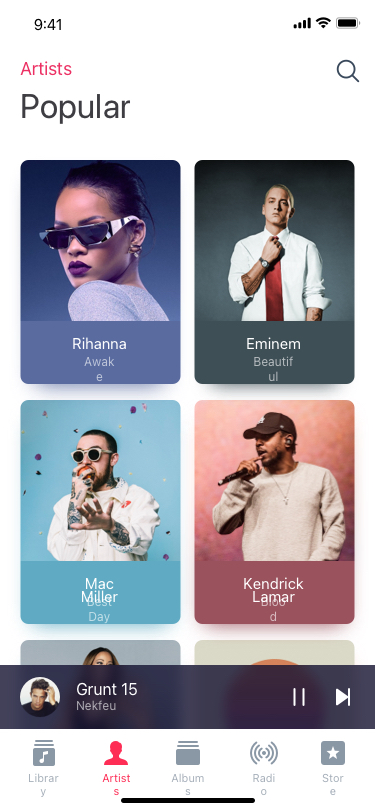
Text in this UI design:
Mac Miller
Best Day
Kendrick Lamar
Blood
Eminem
Beautiful
Rihanna
Awake
Library
Artists
Albums
Radio
Store